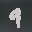
Label: 9